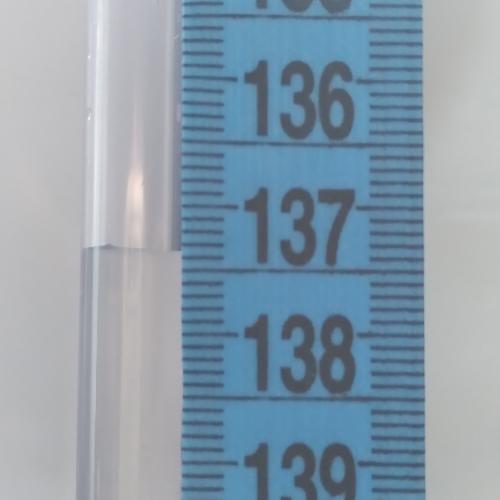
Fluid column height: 137.4 cm